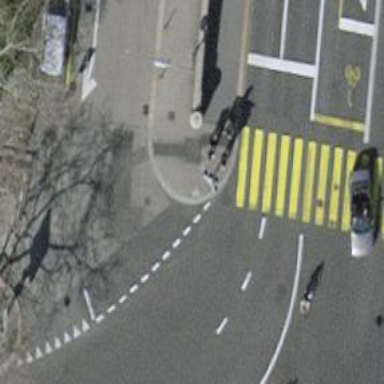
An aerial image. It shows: Kerb serving as barrier.